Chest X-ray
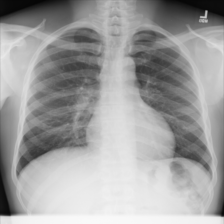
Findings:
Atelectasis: negative
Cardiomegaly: negative
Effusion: negative
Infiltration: negative
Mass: negative
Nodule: negative
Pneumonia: negative
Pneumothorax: negative
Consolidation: negative
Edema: negative
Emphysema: negative
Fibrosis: negative
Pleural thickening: negative
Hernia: negative